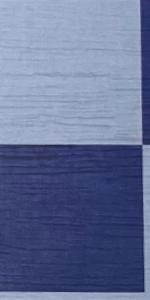
Label: Empty